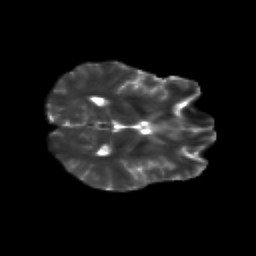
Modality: T2w
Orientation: axial
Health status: healthy
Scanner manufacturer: siemens
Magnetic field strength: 3 T
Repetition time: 12 s
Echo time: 0.092 s